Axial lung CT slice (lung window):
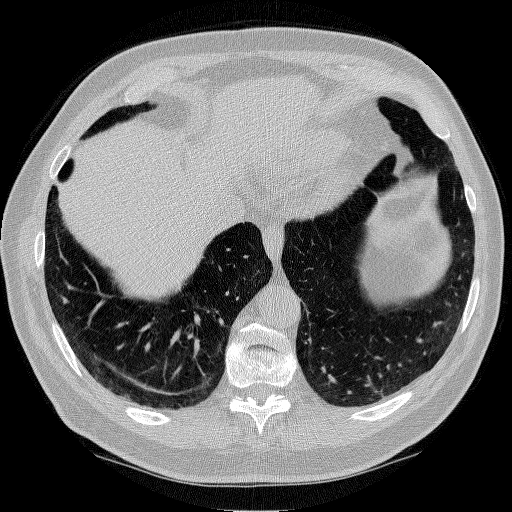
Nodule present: no